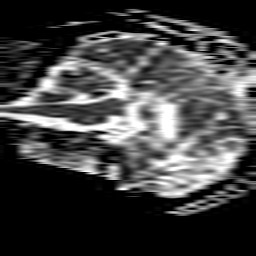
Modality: ADC
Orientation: sagittal
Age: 55
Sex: male
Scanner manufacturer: philips
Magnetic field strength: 1.5 T
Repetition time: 4.069 s
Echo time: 0.1033 s